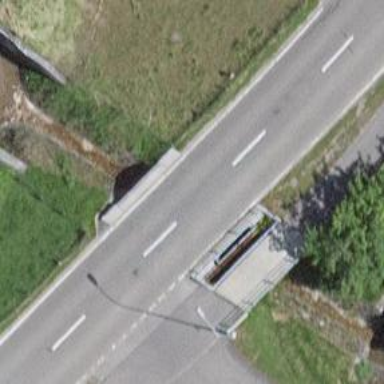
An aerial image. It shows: Tertiary road with asphalt surface that goes over bridge.